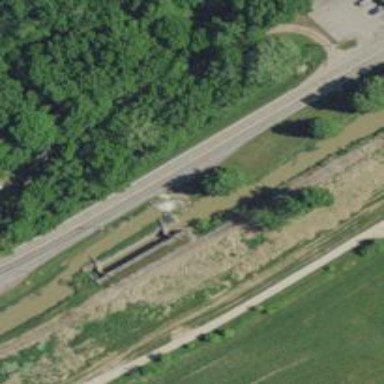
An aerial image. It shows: Lock gate on waterway.